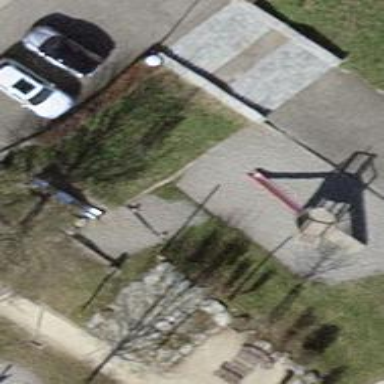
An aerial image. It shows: Bench.